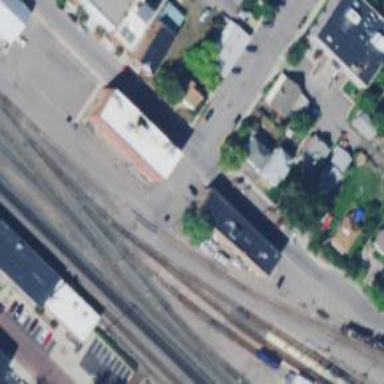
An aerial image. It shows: Rail spur service.